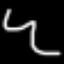
Label: squiggle